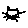
Label: cat